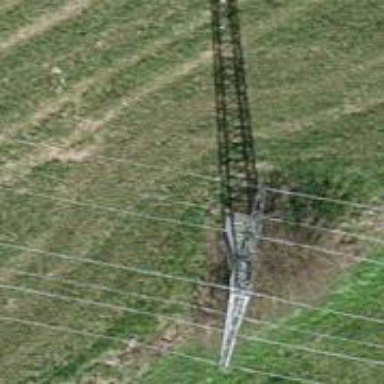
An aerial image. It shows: Power tower.